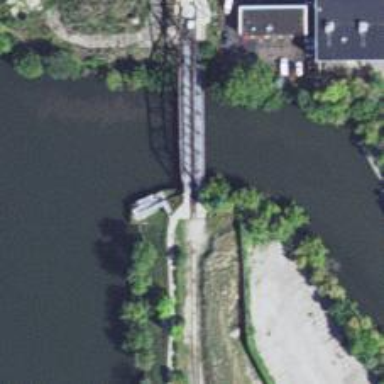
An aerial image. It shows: Disused railway footway with swing movable bridge.